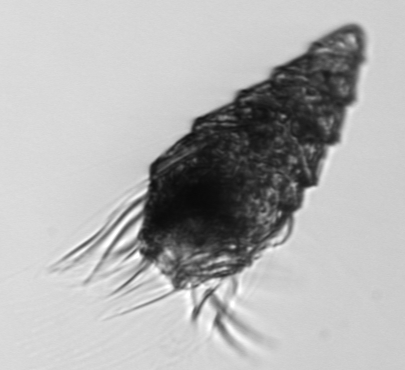
Label: Laboea_strobila